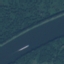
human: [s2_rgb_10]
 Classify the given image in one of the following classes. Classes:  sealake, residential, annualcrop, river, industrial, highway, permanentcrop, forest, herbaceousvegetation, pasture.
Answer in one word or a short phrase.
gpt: River